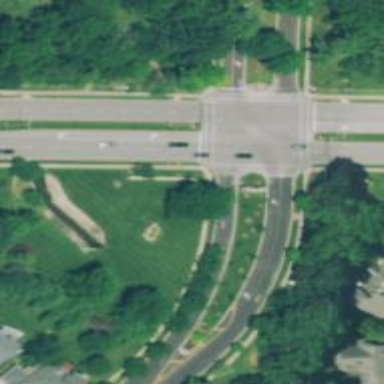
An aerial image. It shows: Solid stop line on the road.